Field crop: tomato
Growth stage: 1
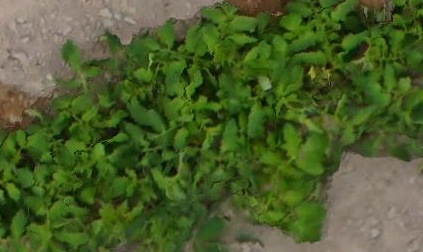
Species: tomato